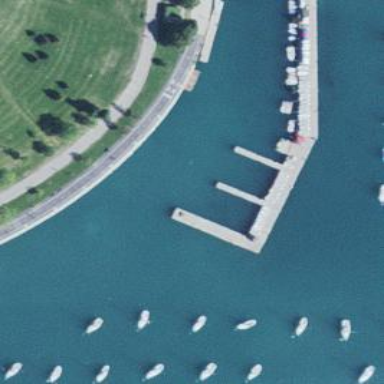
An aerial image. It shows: Man-made pier.